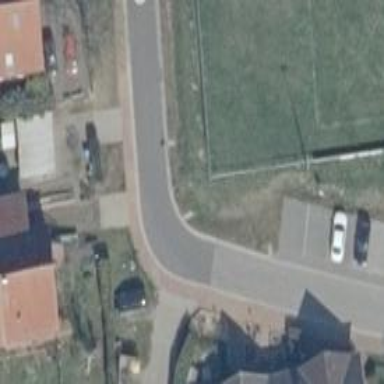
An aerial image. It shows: Asphalt road designated as living street.